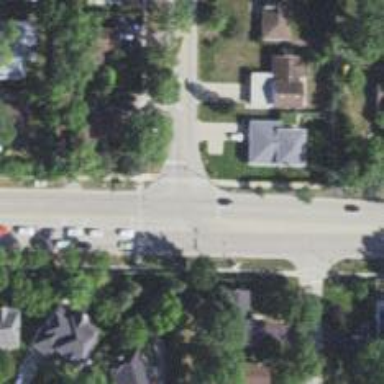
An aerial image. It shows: Footway crossing with zebra markings.